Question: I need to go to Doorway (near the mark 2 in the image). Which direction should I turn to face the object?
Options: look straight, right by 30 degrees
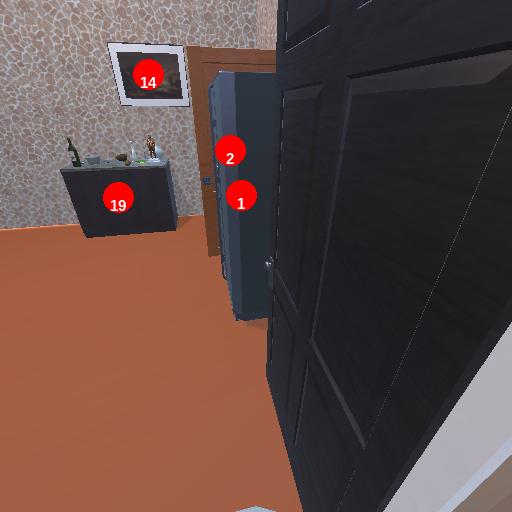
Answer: look straight